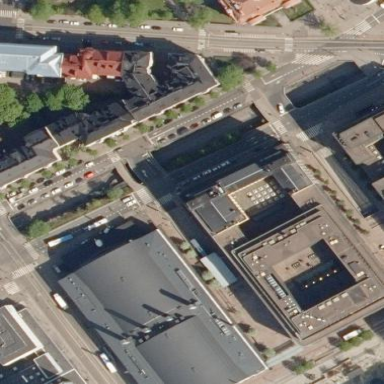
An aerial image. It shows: Grey building.